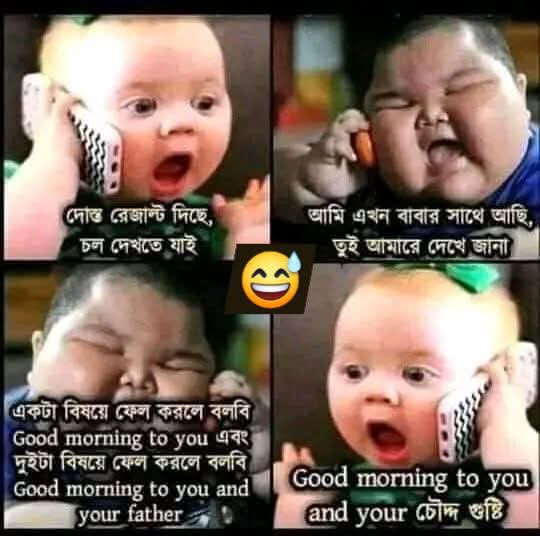
Text: দোস্ত রেজাল্ট দিছে, চল দেখতে যাই
আমি এখন বাবার সাথে আছি, তুই আমারে দেখে জানা
একটা বিষয়ে ফেল করলে বলবি Good morning to you এবং দুইটা বিষয়ে ফেল করলে বলবি
Good morning to you and your father
Good morning to you and your চৌদ্দ গুষ্টি
Label: Non Hate